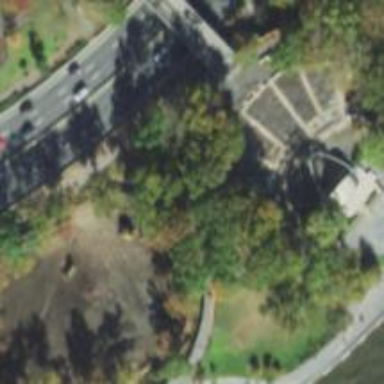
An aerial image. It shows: Open-air theatre.